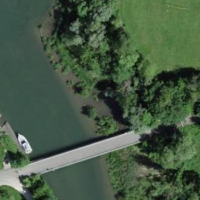
EUNIS habitat code: 53
Species observed at this site:
Corvus corone
Alcedo atthis
Aglais io
Aegithalos caudatus
Sylvia atricapilla
Spinus spinus
Ischnura elegans
Poecile palustris
Caltha palustris
Larus michahellis
Cygnus olor
Vespa crabro
Erithacus rubecula
Vanessa atalanta
Polygonia c-album
Plagiodera versicolora
Phoenicurus ochruros
Phoxinus phoxinus
Tussilago farfara
Podarcis muralis
Cyanistes caeruleus
Sturnus vulgaris
Chloris chloris
Larus canus
Troglodytes troglodytes
Passer domesticus
Calopteryx virgo
Turdus merula
Vanessa cardui
Mareca strepera
Hirundo rustica
Milvus migrans
Milvus milvus
Mergus merganser
Cinclus cinclus
Calopteryx splendens
Motacilla alba
Sciurus vulgaris
Thecla betulae
Delichon urbicum
Allium ursinum
Tachybaptus ruficollis
Certhia brachydactyla
Podiceps cristatus
Actitis hypoleucos
Turdus philomelos
Fulica atra
Anas crecca
Enallagma cyathigerum
Emberiza citrinella
Dendrocopos major
Turdus viscivorus
Falco peregrinus
Buteo buteo
Gallinago gallinago
Turdus iliacus
Chroicocephalus ridibundus
Phylloscopus collybita
Pararge aegeria
Gallinula chloropus
Pica pica
Sitta europaea
Garrulus glandarius
Columba livia
Aglais urticae
Picus viridis
Rhagonycha fulva
Gallus gallus
Motacilla cinerea
Gonepteryx rhamni
Anas platyrhynchos
Alopochen aegyptiaca
Macroglossum stellatarum
Aythya ferina
Streptopelia decaocto
Petasites hybridus
Aythya fuligula
Picus canus
Regulus ignicapilla
Fringilla coelebs
Carduelis carduelis
Columba palumbus
Anthocharis cardamines
Phalacrocorax carbo
Fringilla montifringilla
Parus major
Oedemera nobilis
Squalius cephalus
Polyommatus icarus
Ciconia ciconia
Accipiter nisus